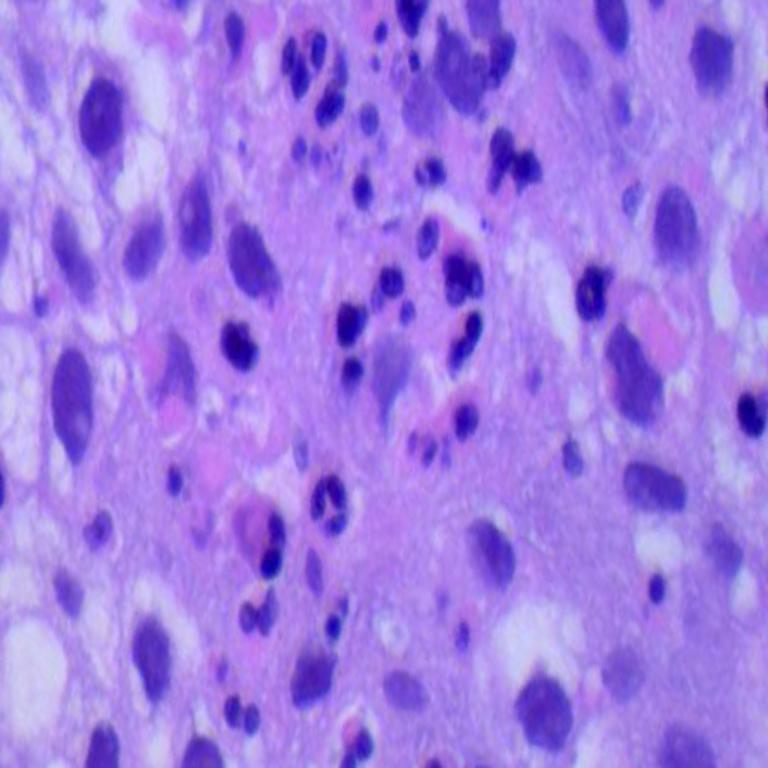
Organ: lung
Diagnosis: squamous carcinomas